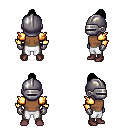
a pixel art fantasy rpg character, male body template, human, dark skin, gold arm armor, white pants, black short topknot hairstyle, metal helm, metal gloves, maroon shoes, four views (front, back, left, right), 2x2 character sprite sheet, small pixel art, hard edges, no anti-aliasing